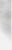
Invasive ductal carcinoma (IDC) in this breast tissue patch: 0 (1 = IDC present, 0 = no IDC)